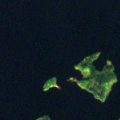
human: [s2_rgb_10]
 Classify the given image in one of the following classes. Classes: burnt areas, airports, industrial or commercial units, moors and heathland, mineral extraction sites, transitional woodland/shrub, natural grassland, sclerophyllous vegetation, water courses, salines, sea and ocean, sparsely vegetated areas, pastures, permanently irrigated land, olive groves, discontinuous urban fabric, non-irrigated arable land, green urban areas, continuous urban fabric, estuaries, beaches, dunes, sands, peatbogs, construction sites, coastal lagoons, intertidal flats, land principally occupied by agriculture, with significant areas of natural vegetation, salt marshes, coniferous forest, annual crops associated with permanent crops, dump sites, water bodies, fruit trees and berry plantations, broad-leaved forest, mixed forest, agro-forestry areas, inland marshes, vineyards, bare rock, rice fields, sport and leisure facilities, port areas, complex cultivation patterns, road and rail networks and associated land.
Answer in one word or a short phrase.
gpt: water bodies